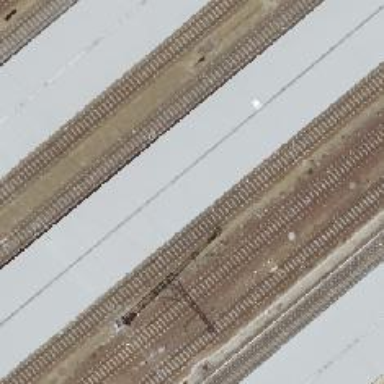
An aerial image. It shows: Stop position for public transport on the railway.